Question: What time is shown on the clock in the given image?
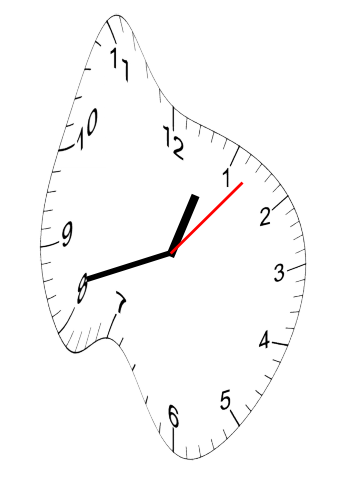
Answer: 12:42:07